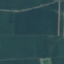
Label: AnnualCrop